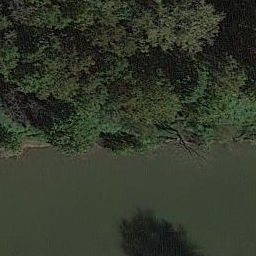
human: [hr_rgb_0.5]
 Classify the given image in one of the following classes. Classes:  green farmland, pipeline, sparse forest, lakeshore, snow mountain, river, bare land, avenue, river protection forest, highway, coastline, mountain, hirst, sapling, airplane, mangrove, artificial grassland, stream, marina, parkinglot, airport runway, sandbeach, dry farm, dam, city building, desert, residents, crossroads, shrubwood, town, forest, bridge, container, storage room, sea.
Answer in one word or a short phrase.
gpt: river protection forest